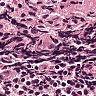
Metastatic tissue present: no